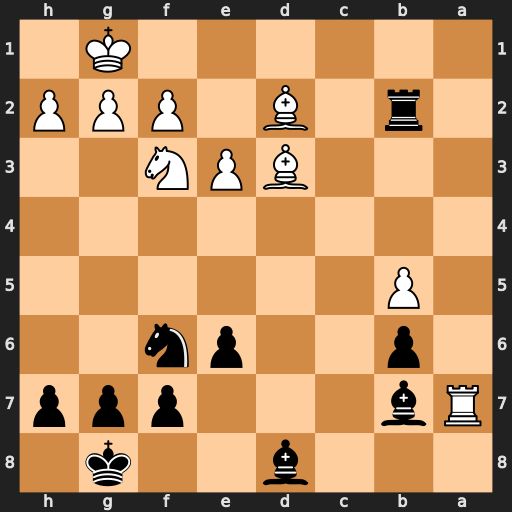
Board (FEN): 3b2k1/Rb3ppp/1p2pn2/1P6/8/3BPN2/1r1B1PPP/6K1
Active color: b
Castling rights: -
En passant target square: -
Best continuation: Bxf3 Bc3 Rb3 gxf3 Rxc3